Question: Context: I can't disclose too much about the project since I'm under NDA.
I am using <URL> to calculate the distance between two addresses using Google Maps.
I am looking to output the distance between the origin address, which is a fixed point, and the destination address, which is dependent on what the user inputs in the '_ct_text_53ea3270e6e6d' field.
It works fine pulling from one address, but if it pulls from multiple maps, it only shows the distance from one of the maps, not from each of them.
Here is a screenshot showing the problem:

Here is my code:
'''
$field_value = do_shortcode('[ct id="_ct_text_53ea3270e6e6d" property="title | description | value"]');
// Our parameters
$params = array(
'origin' => '900 South Crouse Ave, Syracuse, NY, 13210',
'destination' => $field_value,
'sensor' => 'true',
'units' => 'imperial'
);
// Join parameters into URL string
foreach($params as $var => $val){
$params_string .= '&' . $var . '=' . urlencode($val);
}
// Request URL
$url = "http://maps.googleapis.com/maps/api/directions/json?".ltrim($params_string, '&');
// Make our API request
$curl = curl_init();
curl_setopt($curl, CURLOPT_URL, $url);
curl_setopt($curl, CURLOPT_RETURNTRANSFER, 1);
$return = curl_exec($curl);
curl_close($curl);
// Parse the JSON response
$directions = json_decode($return);
// Print distance
print('<p><strong>Distance from Campus: </strong>' .$directions->routes[0]->legs[0]->distance->text. '</p>');
'''
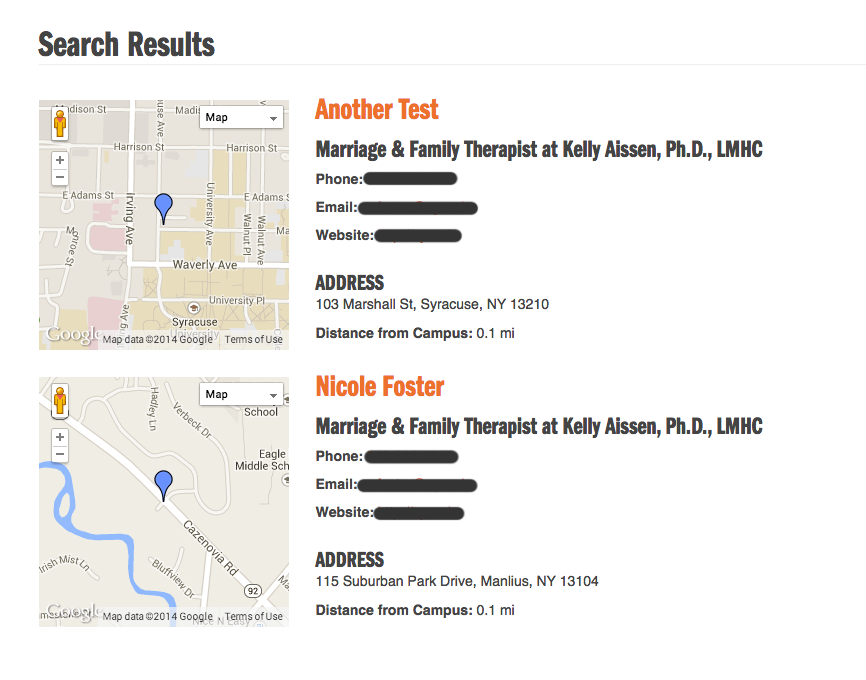
Answer: Had to replace this:
'''
// Join parameters into URL string
foreach($params as $var => $val){
$params_string .= '&' . $var . '=' . urlencode($val);
}
'''
With:
'''
$params_string = http_build_query($params);
'''